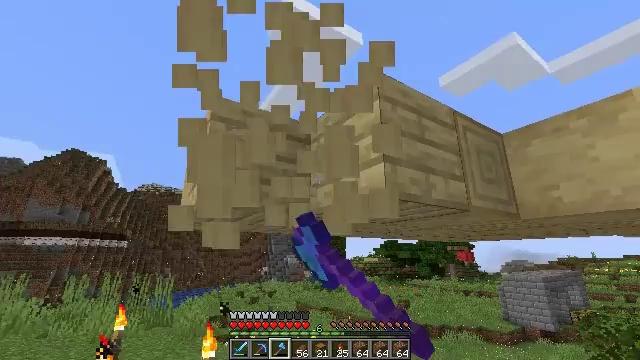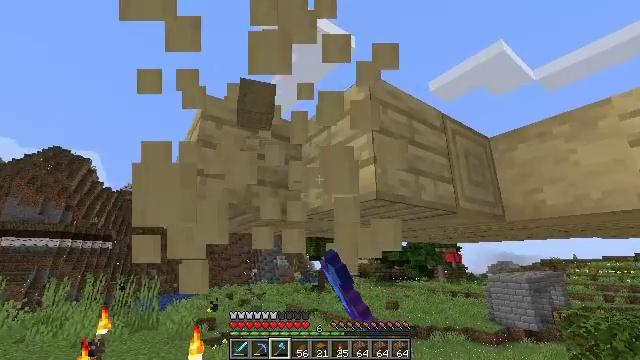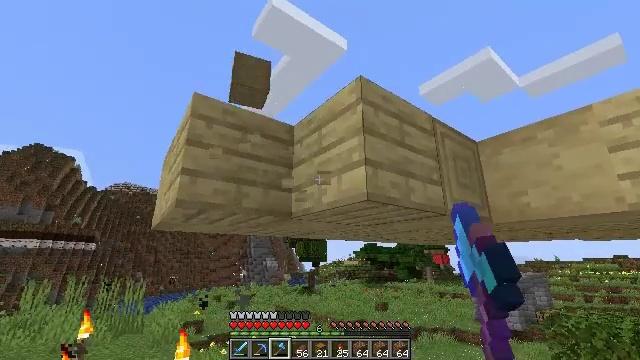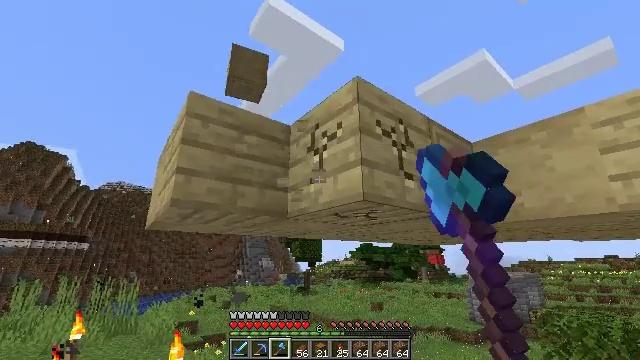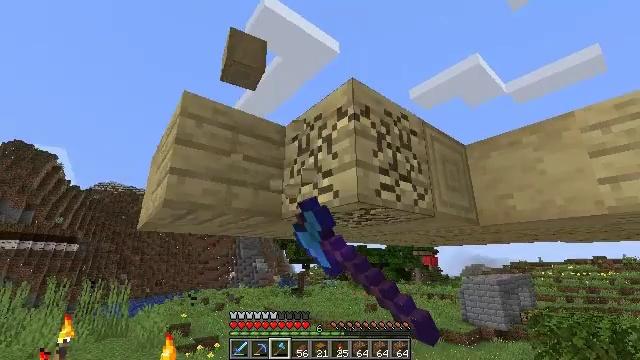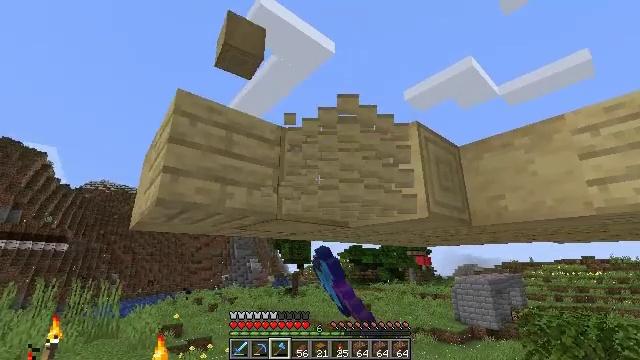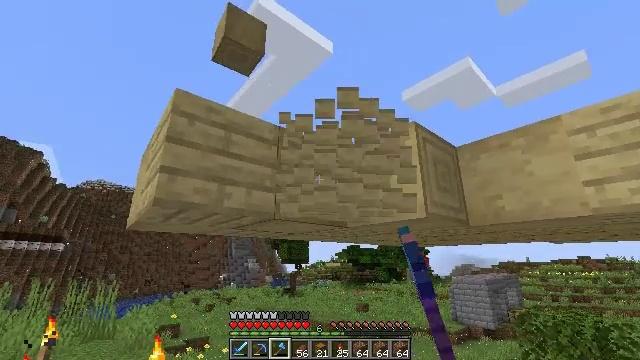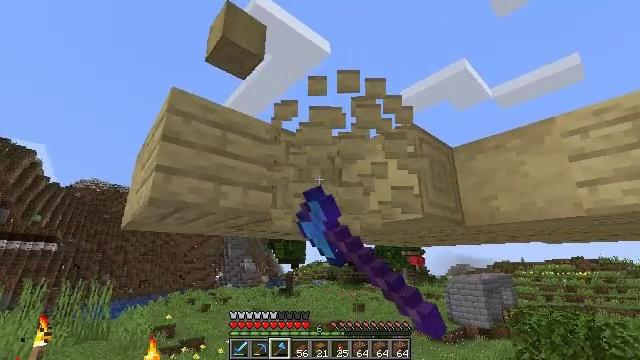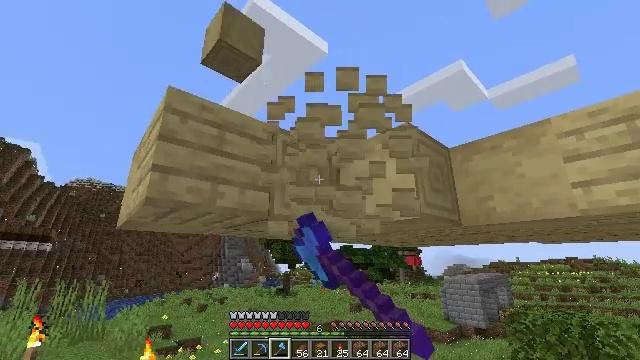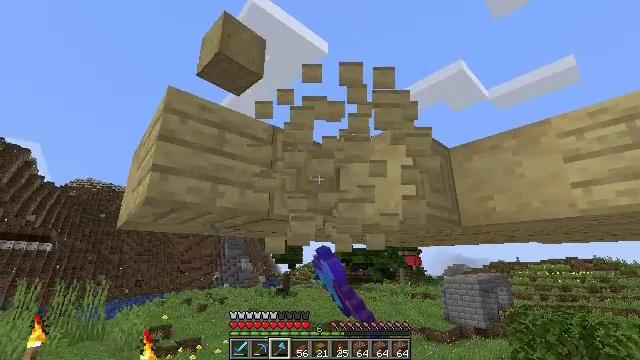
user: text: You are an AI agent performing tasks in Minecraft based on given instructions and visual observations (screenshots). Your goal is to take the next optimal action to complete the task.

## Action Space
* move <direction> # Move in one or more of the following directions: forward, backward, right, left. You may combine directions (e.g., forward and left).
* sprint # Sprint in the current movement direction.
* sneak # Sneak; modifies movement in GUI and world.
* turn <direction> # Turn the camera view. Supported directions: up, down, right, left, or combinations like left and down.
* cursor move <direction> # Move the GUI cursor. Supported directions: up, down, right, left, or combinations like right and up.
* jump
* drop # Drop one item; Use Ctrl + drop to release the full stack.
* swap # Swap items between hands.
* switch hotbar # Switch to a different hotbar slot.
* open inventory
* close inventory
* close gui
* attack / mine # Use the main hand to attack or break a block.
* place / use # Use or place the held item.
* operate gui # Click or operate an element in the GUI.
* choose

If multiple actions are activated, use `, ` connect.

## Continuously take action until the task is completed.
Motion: motion action
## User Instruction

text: Mine the birch planks.
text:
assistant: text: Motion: turn right, attack / mine
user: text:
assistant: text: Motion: turn right, attack / mine
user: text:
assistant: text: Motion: attack / mine
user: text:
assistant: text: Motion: turn right, attack / mine
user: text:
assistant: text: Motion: turn right, attack / mine
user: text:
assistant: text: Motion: attack / mine
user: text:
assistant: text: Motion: attack / mine
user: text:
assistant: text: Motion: attack / mine
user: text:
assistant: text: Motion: attack / mine
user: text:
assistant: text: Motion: attack / mine